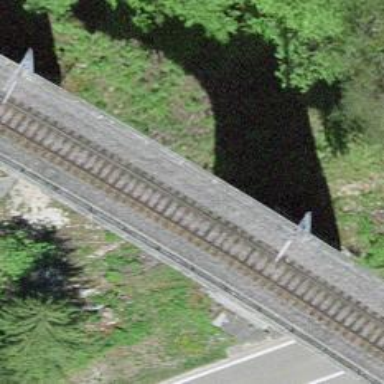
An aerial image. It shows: Viaduct bridge with single electrified railway track featuring contact line.